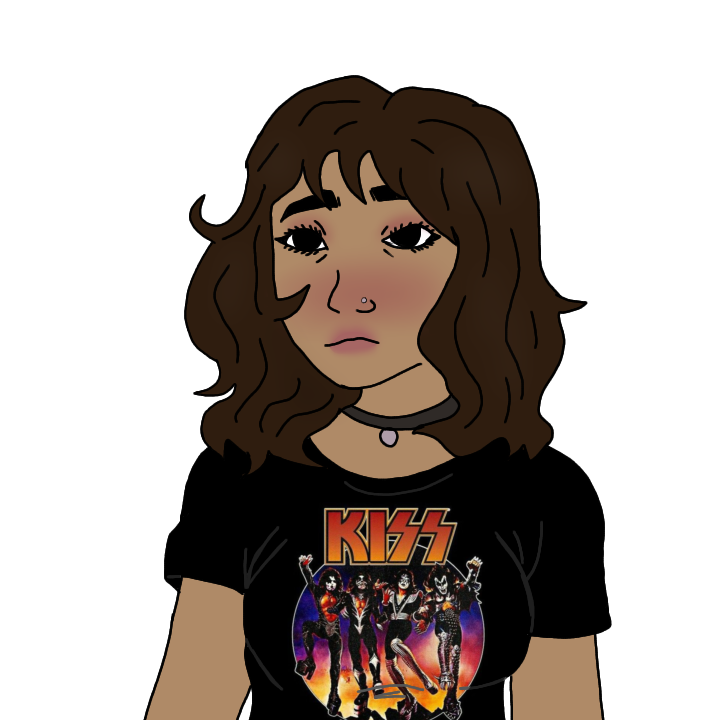
Label: 5_Doomer_Girl